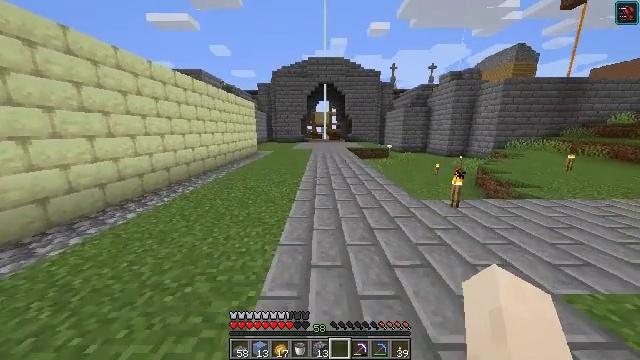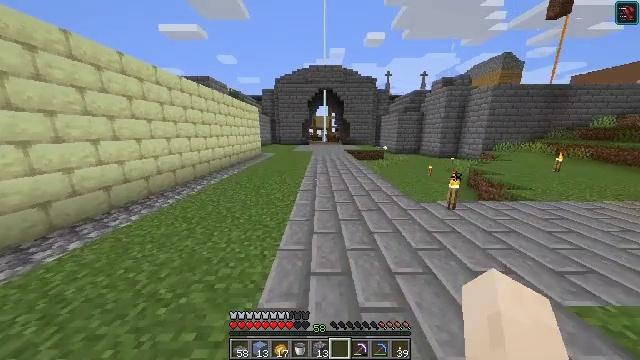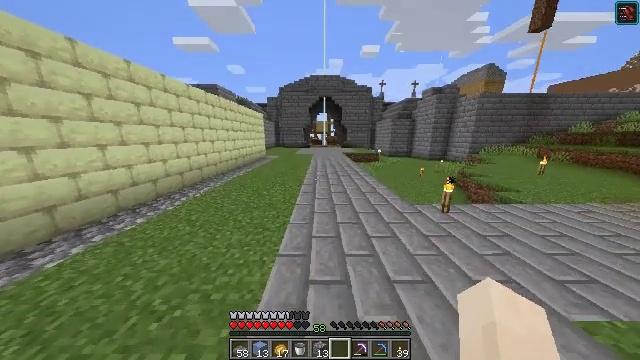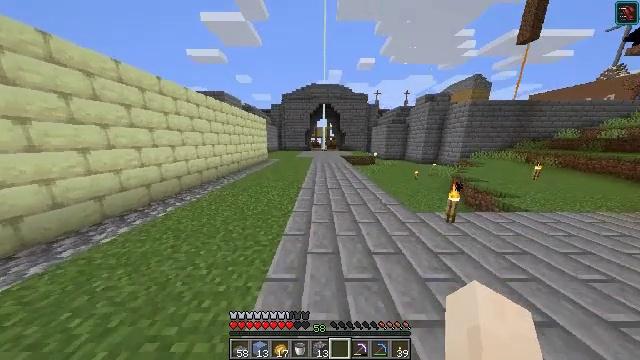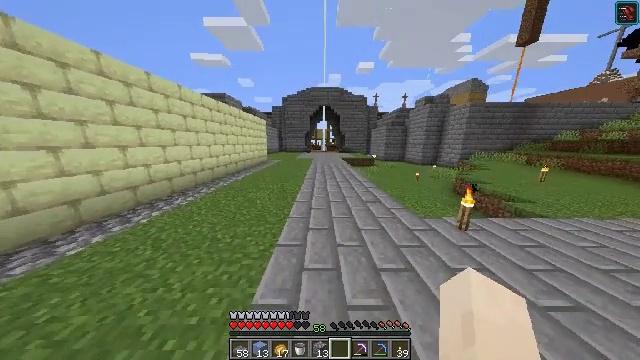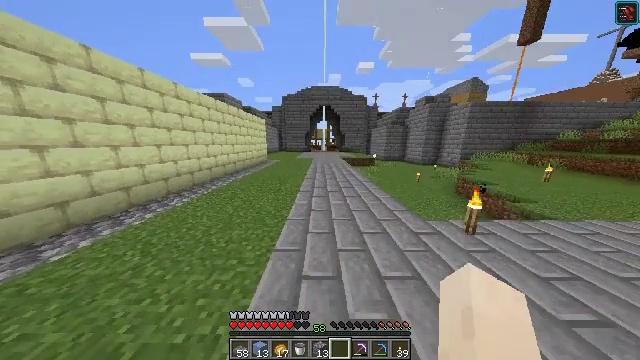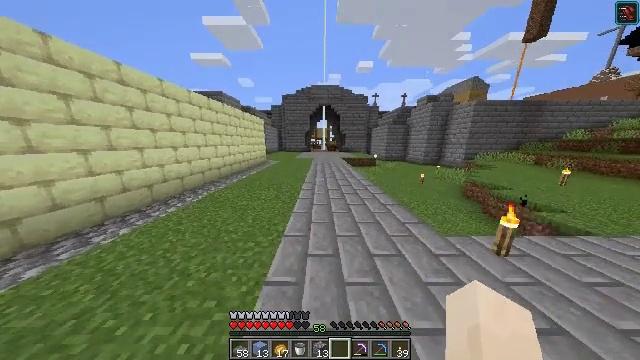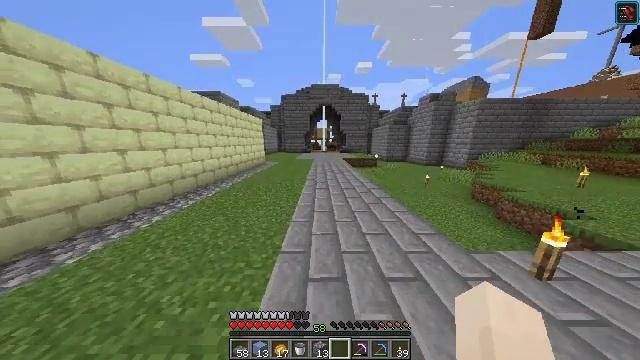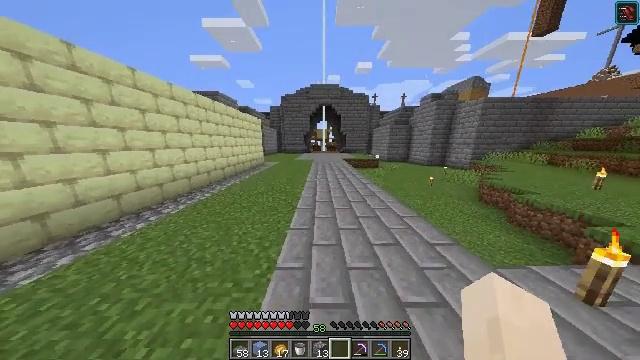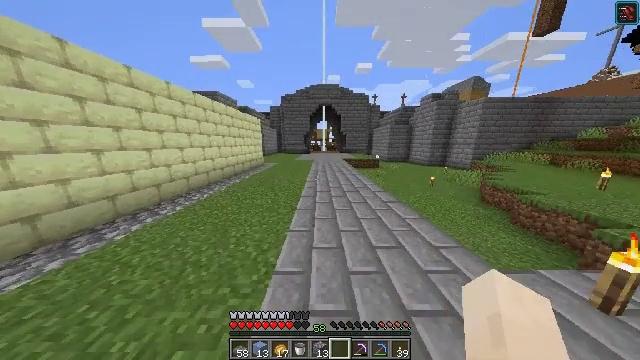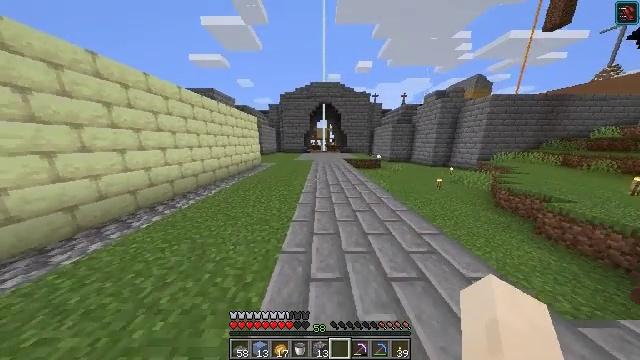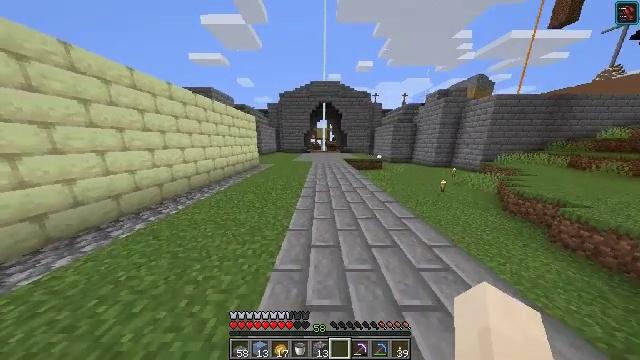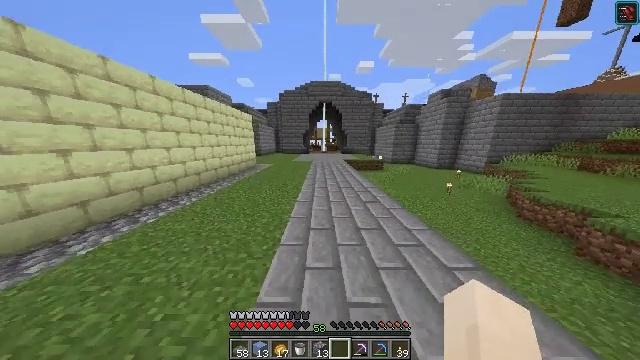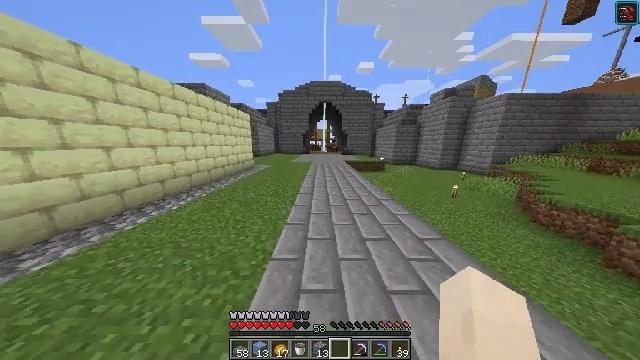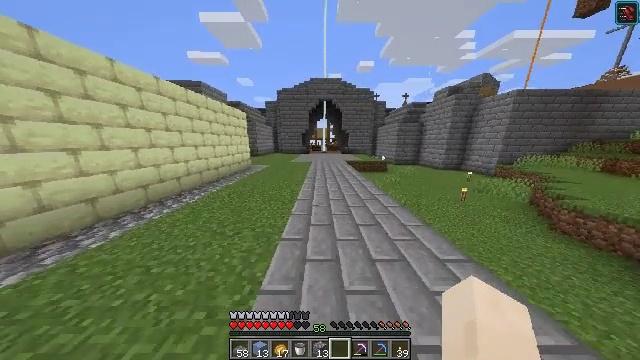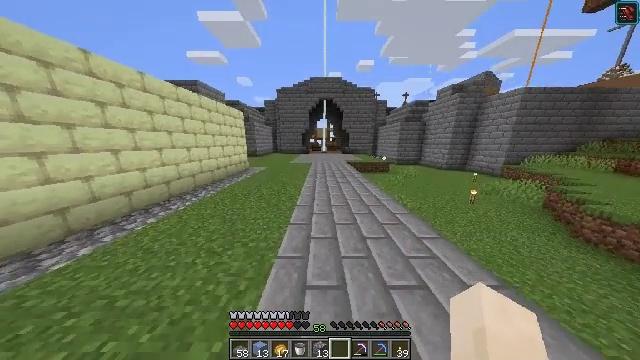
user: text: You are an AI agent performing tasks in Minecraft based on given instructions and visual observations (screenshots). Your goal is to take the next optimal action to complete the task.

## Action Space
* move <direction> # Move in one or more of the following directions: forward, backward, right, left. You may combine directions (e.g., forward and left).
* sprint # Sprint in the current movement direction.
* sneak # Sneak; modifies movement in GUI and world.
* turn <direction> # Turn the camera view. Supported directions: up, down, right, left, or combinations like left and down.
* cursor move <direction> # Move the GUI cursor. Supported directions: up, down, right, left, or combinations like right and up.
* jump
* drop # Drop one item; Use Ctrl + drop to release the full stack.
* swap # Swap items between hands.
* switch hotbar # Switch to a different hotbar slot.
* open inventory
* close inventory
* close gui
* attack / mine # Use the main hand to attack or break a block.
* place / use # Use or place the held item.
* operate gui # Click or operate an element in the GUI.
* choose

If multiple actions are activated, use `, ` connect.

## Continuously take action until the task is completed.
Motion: motion action
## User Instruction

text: Collect the stone brick slab for building.
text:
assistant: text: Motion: move forward
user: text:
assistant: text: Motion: move forward
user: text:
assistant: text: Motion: move forward
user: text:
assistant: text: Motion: move forward
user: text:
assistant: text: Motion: move forward
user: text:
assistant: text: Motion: move forward
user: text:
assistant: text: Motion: move forward
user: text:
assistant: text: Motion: move forward
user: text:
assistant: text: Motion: move forward
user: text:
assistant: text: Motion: move forward
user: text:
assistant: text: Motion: move forward
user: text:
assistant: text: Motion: move forward
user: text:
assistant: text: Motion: move forward
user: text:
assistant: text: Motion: move forward
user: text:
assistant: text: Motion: move forward
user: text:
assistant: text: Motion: move forward
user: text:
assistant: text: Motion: move forward
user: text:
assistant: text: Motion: move forward
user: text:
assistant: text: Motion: move forward
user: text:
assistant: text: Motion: move forward
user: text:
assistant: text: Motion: move forward
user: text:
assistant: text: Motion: move forward
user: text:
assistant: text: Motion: move forward
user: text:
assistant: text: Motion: move forward
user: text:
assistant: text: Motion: move forward
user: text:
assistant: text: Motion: move forward
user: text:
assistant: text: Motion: move forward
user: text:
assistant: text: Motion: move forward
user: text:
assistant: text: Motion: move forward
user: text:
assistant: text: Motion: move forward